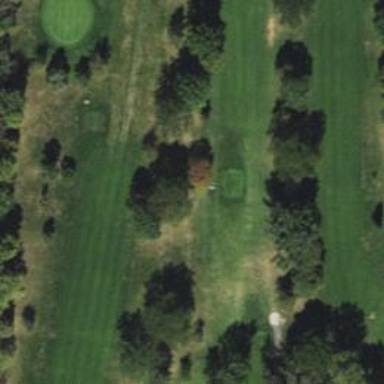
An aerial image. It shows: Golf tee.